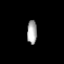
Tissue: prostate
Cell type: T cells
Senescence score: 0.3239
Nuclear area (px): 227
Mean DAPI intensity: 168.96